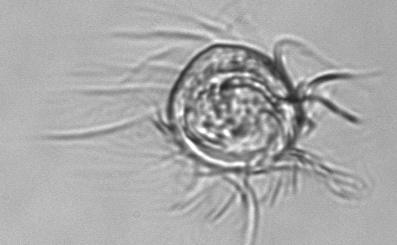
Label: Leegaardiella_ovalis